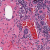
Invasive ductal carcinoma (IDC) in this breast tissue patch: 1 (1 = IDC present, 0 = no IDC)